Question:
I want to reduce the height of selected tab indicator, I have used 9 patch image for it. Can you please let me know if you have any idea for the same ?
Thanks.
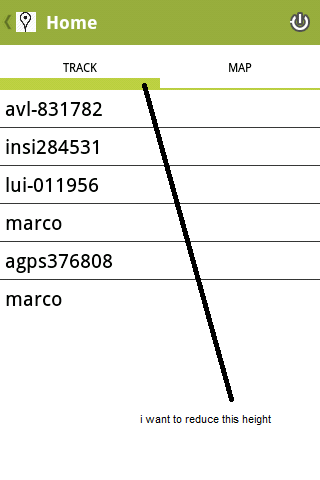
Answer: I used this code:
'''
<!-- Focused states -->
<item android:state_focused="true" android:state_selected="false" android:state_pressed="false" android:drawable="@drawable/tab_unselected_focused_example" />
<item android:state_focused="true" android:state_selected="true" android:state_pressed="false" android:drawable="@drawable/tab_selected_focused_example" />
<!-- Pressed -->
<!-- Non focused states -->
<item android:state_focused="false" android:state_selected="false" android:state_pressed="true" android:drawable="@drawable/tab_unselected_pressed_example" />
<item android:state_focused="false" android:state_selected="true" android:state_pressed="true" android:drawable="@drawable/tab_selected_pressed_example" />
<!-- Focused states -->
<item android:state_focused="true" android:state_selected="false" android:state_pressed="true" android:drawable="@drawable/tab_unselected_pressed_example" />
<item android:state_focused="true" android:state_selected="true" android:state_pressed="true" android:drawable="@drawable/tab_selected_pressed_example" />
'''
and 9 patch images put in drawable, now it works perfectly.